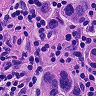
Metastatic tissue present: yes